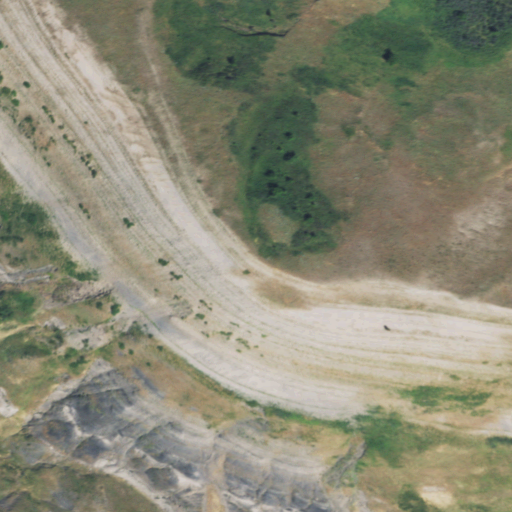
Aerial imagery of mountain in Wyoming named Columbus Peak containing grassland, shrub, evergreen forest, and deciduous forest